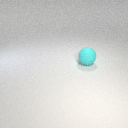
large cyan rubber sphere